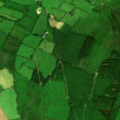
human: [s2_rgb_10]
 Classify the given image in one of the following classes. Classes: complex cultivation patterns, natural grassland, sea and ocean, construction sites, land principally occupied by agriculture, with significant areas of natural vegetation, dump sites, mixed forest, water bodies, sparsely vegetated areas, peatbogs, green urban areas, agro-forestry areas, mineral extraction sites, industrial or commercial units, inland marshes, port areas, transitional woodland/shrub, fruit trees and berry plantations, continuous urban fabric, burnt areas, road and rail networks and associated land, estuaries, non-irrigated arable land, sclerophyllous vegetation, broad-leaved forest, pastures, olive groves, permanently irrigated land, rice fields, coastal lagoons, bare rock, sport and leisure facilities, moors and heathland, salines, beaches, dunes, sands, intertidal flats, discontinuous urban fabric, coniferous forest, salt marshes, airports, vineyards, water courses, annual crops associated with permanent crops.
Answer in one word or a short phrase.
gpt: pastures, coniferous forest, peatbogs